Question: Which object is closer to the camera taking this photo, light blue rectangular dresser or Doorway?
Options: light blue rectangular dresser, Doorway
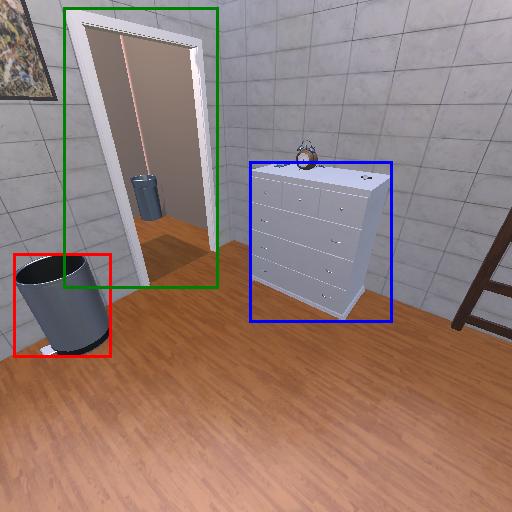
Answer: light blue rectangular dresser